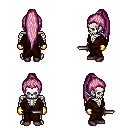
a pixel art fantasy rpg character, male body template, skeleton, brown robe, white pants, pink extra-long topknot hairstyle, gold gloves, maroon shoes, dagger, four views (front, back, left, right), 2x2 character sprite sheet, small pixel art, hard edges, no anti-aliasing